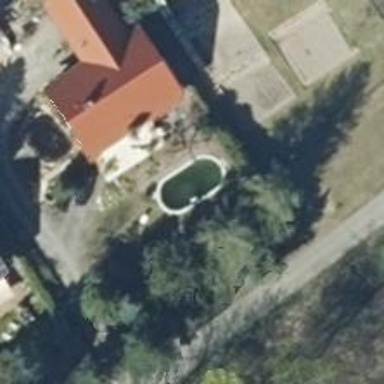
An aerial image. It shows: Swimming pool located in leisure land.